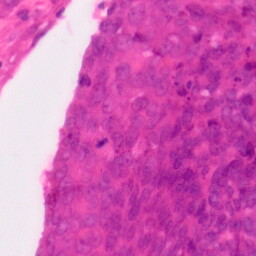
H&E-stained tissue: Colon